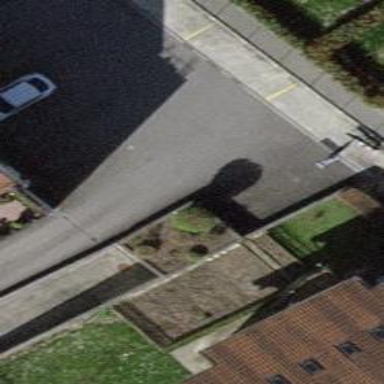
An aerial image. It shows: Alley classified as service road.